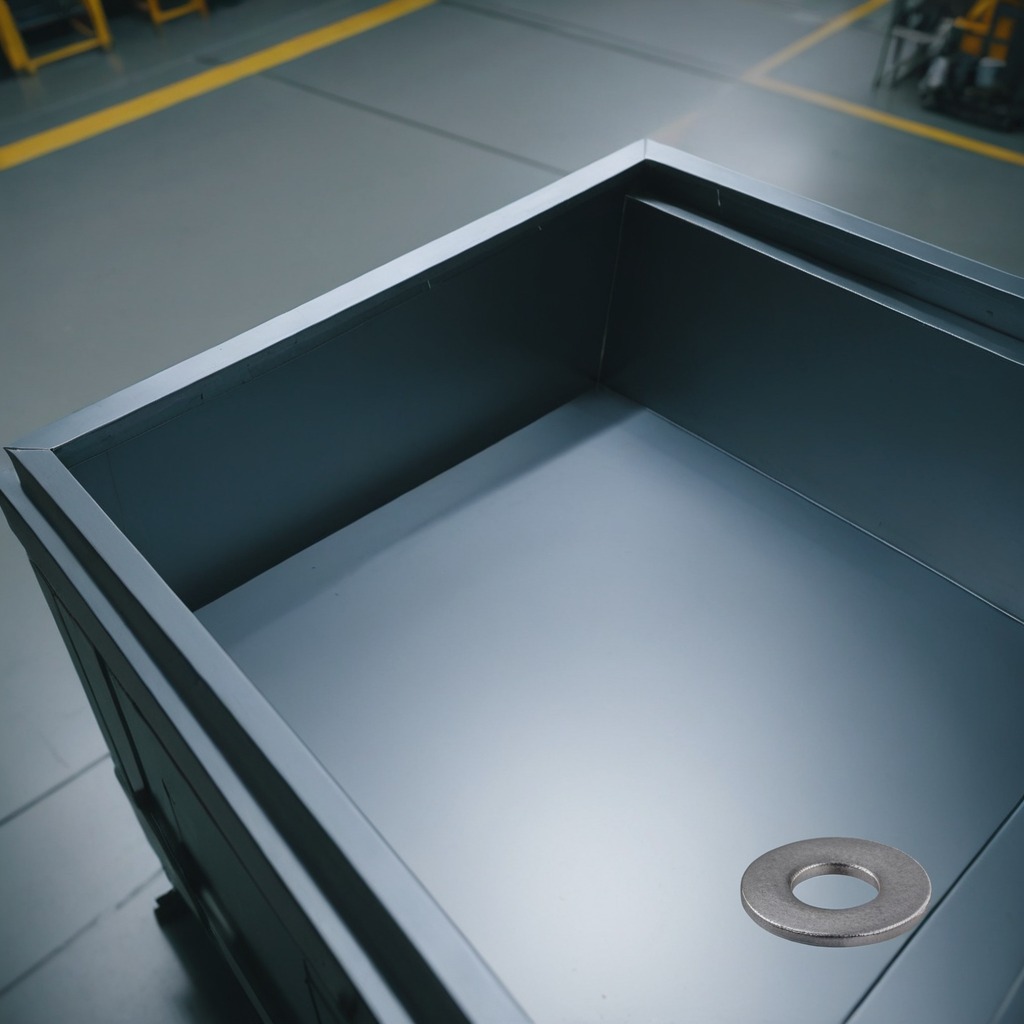
A flat metal washer is lying on a toolbox surface in an airplane hangar workshop.